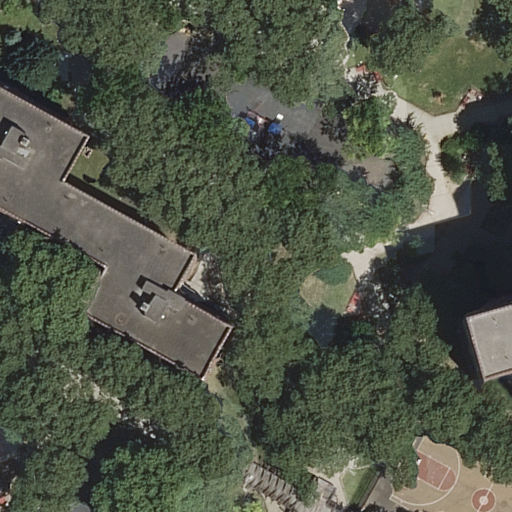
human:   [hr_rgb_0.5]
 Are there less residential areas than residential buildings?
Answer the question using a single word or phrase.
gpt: yes

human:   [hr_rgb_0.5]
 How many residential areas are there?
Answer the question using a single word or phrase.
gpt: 1

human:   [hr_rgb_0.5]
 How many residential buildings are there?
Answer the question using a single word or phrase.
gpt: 2

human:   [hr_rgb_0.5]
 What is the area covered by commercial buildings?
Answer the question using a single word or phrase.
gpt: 0m2

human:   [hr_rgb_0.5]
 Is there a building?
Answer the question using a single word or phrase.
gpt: yes

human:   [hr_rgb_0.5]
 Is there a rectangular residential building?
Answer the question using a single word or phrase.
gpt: yes

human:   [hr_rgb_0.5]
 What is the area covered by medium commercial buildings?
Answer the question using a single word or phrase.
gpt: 0m2

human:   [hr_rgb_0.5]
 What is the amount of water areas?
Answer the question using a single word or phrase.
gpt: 0

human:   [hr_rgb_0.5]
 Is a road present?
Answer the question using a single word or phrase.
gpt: no

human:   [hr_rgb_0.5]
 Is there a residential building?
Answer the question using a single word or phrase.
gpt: yes

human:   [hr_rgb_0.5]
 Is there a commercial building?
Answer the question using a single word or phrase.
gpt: no

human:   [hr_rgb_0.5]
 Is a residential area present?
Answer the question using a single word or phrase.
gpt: yes

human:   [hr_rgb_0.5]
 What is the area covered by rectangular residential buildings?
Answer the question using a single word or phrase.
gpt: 248m2

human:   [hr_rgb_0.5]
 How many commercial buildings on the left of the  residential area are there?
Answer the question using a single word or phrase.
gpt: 0

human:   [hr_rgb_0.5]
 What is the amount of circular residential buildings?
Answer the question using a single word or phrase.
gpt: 0

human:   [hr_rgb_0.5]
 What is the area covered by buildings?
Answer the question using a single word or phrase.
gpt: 248m2

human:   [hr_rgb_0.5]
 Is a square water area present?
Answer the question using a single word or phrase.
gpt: no

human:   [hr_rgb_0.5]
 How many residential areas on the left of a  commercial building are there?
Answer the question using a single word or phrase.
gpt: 0

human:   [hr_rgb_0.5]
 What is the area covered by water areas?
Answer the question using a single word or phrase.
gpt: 0m2

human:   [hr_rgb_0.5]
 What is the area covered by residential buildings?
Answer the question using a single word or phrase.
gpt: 248m2

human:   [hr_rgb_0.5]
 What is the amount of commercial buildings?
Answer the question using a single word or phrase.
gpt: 0

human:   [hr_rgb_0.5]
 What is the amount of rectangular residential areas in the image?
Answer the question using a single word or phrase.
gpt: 1

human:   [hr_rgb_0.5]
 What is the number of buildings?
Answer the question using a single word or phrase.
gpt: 2

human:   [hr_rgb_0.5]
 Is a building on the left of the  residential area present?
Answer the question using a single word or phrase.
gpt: no

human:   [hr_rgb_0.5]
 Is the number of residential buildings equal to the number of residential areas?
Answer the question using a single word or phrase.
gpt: no

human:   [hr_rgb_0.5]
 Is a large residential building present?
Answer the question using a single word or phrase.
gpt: no

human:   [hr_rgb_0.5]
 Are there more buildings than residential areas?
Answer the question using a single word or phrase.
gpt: yes

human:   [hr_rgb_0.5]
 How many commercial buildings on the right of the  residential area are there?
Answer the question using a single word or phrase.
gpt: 0

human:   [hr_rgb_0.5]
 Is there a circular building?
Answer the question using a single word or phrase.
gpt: no

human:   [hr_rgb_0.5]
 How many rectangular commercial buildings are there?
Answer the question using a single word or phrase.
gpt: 0

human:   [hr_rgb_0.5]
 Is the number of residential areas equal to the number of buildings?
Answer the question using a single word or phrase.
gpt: no

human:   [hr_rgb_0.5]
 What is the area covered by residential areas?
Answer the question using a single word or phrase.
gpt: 10638m2

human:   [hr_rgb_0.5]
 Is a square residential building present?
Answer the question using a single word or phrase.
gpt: no

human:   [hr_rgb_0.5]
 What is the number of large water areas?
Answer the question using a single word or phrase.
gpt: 0

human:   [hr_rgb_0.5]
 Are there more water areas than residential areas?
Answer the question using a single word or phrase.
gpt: no

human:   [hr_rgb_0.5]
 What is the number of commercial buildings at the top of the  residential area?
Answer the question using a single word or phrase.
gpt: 0

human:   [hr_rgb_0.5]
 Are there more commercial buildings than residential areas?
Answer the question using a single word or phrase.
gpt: no

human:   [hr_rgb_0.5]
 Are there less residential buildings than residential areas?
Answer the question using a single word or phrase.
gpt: no

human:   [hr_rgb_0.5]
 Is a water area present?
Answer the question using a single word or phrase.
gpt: no

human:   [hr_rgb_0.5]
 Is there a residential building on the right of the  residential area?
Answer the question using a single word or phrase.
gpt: yes

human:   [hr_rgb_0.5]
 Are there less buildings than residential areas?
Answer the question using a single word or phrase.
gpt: no

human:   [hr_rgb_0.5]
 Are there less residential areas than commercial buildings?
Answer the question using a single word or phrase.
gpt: no

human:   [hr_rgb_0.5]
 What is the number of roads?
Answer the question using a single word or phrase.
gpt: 0

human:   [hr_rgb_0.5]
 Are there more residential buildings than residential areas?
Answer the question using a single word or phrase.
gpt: yes

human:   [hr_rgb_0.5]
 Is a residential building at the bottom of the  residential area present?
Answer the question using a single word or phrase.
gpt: yes

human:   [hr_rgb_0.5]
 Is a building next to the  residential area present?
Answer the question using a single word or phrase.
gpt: yes

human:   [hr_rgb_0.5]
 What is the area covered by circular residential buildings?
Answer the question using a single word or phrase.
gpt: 0m2

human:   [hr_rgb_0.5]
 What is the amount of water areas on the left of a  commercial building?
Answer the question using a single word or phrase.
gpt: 0

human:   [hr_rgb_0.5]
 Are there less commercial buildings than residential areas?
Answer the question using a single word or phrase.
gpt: yes

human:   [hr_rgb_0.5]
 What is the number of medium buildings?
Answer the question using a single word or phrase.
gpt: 1

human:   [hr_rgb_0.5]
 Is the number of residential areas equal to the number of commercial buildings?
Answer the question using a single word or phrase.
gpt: no

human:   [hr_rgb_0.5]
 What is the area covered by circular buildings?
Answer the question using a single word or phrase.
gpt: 0m2

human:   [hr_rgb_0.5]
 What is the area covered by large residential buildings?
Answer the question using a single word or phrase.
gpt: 0m2

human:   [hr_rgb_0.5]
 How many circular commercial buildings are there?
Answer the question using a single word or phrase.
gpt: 0

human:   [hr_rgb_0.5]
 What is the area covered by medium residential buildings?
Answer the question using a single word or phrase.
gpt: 161m2

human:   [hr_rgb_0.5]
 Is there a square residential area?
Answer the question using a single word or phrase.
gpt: no

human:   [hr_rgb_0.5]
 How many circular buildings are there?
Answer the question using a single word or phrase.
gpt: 0

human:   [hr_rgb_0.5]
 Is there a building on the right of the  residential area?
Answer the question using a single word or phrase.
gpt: yes

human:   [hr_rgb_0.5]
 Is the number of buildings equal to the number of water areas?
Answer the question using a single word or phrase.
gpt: no

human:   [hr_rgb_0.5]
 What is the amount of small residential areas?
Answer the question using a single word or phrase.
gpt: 0

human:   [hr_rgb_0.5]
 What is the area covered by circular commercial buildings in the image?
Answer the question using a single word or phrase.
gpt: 0m2

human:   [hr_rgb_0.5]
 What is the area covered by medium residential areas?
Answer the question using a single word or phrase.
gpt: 0m2

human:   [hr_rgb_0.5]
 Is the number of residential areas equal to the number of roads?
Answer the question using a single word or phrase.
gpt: no

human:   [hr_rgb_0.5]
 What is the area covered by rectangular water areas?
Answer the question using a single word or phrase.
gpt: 0m2